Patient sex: F
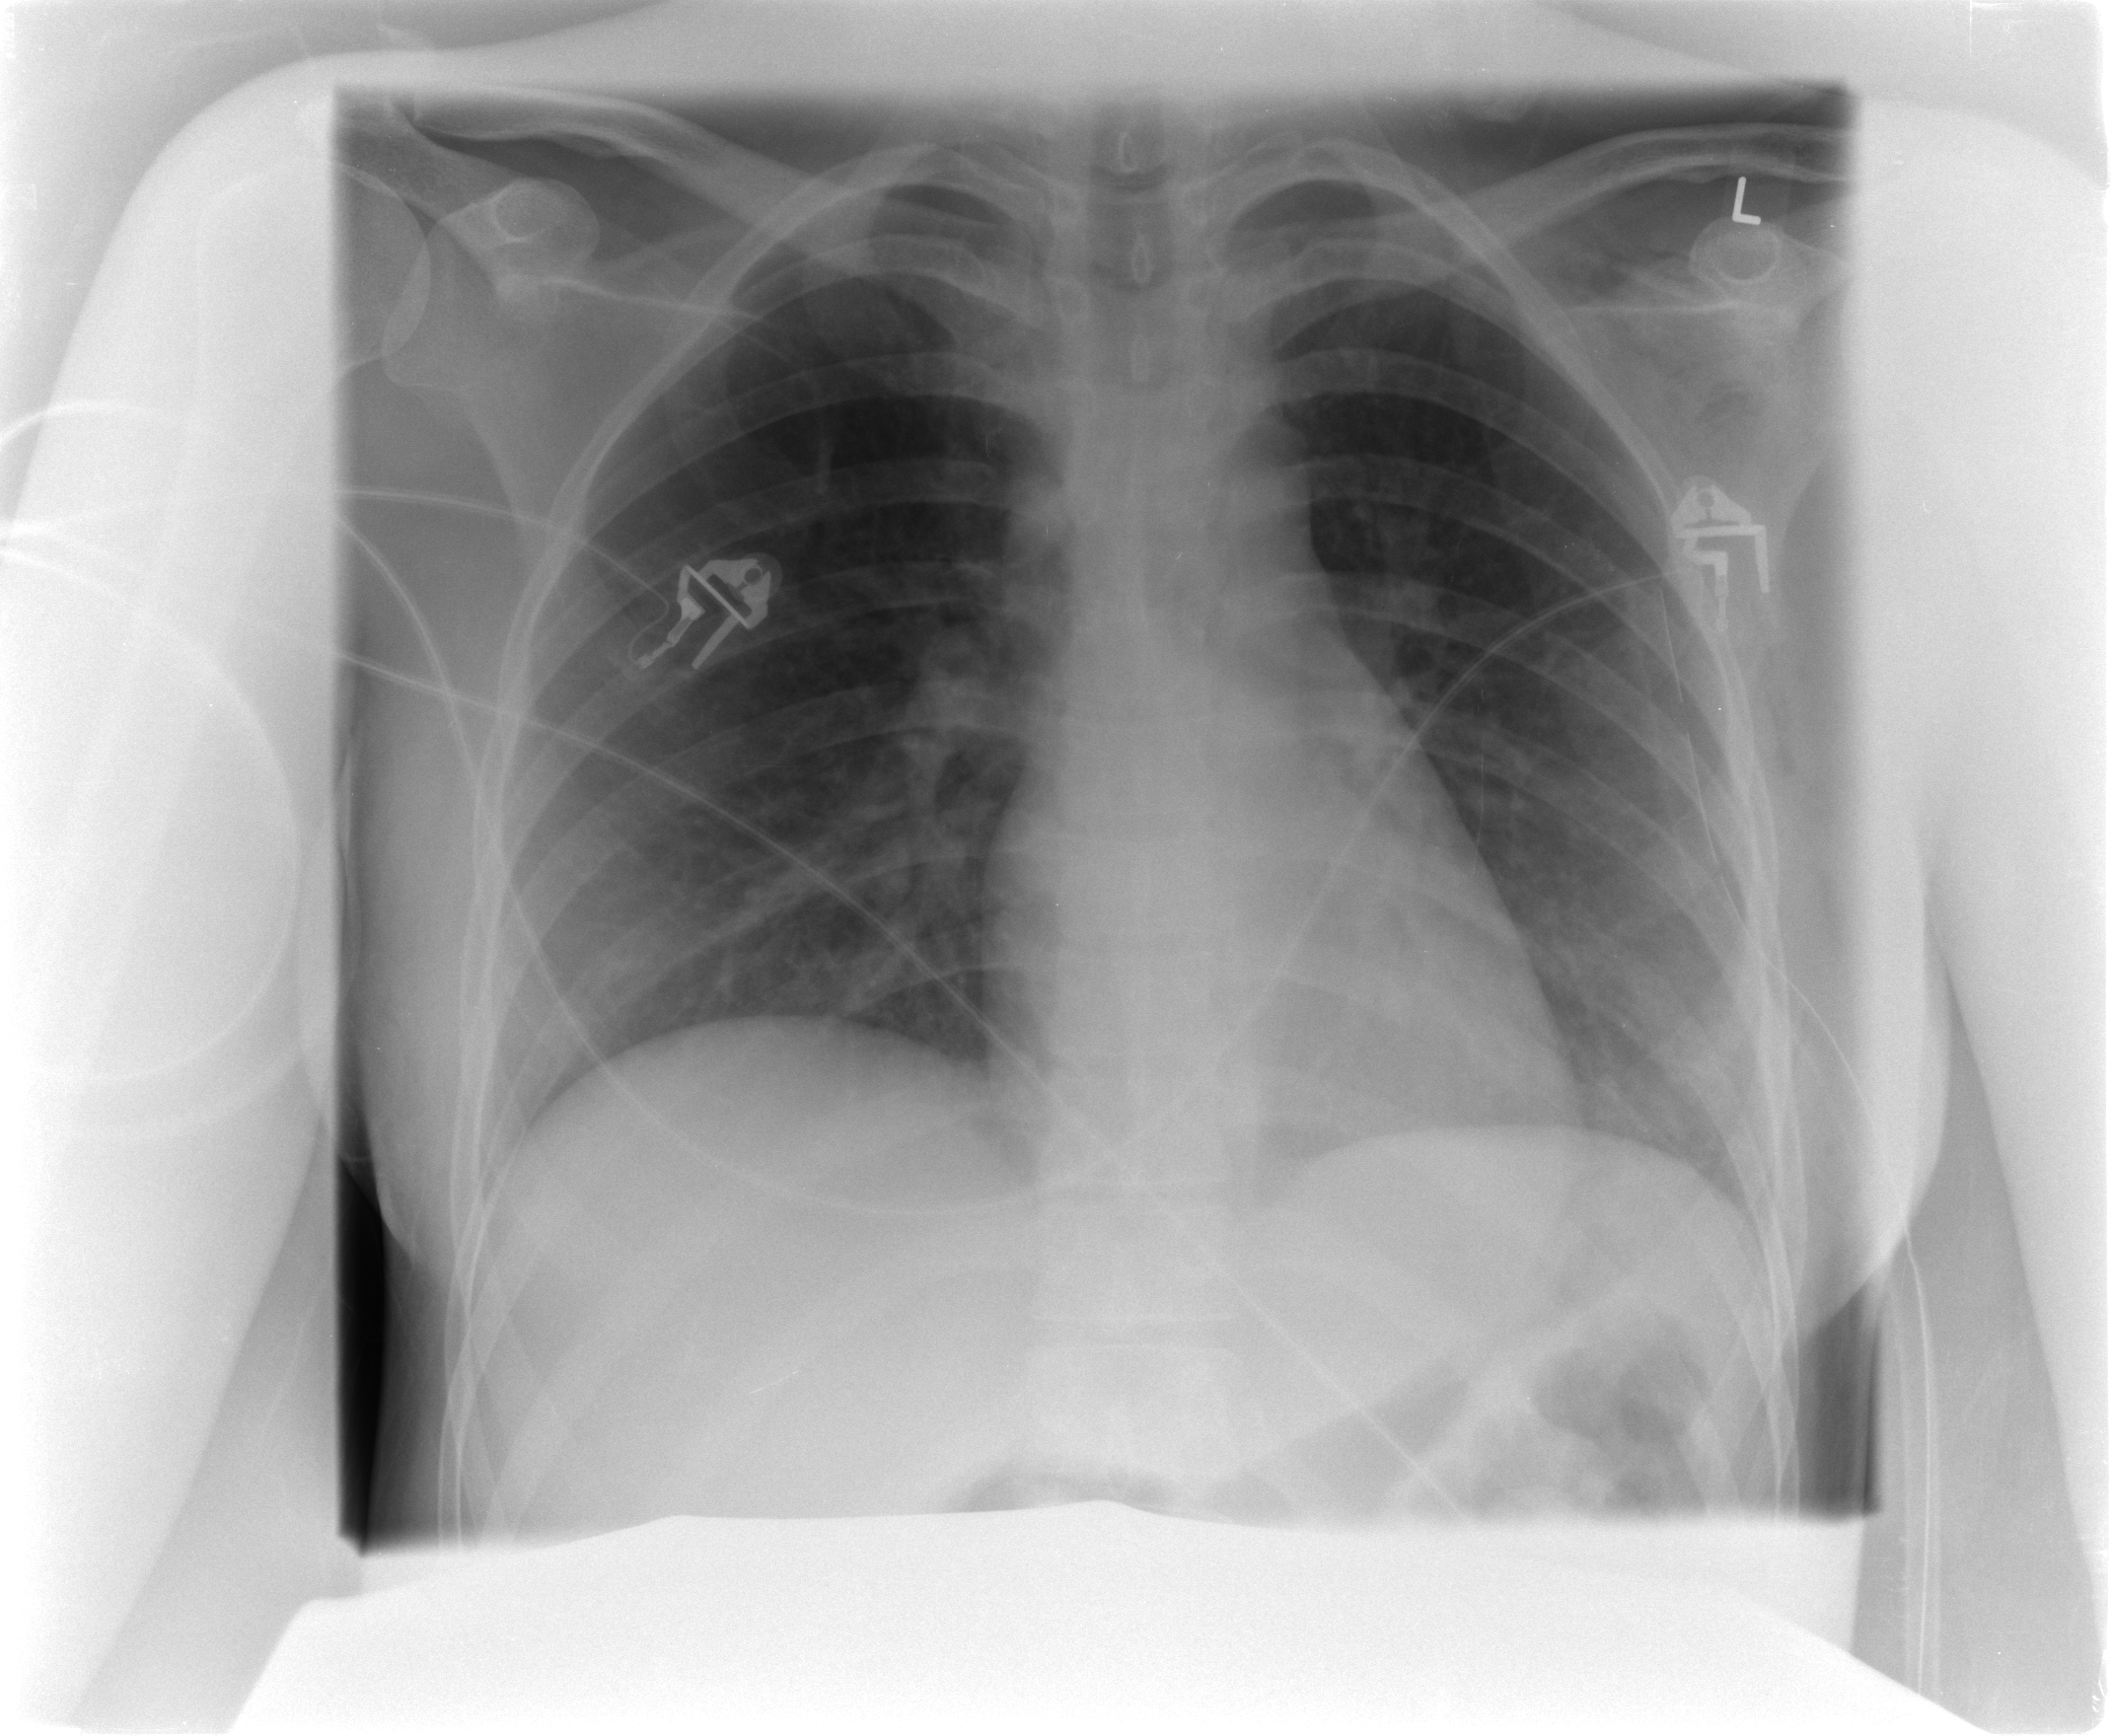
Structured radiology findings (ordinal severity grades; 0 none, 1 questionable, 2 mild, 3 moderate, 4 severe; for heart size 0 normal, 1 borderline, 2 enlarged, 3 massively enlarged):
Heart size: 0
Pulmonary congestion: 0
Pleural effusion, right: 0
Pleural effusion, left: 0
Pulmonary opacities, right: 0
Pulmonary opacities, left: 0
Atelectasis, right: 1
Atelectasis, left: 1